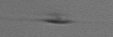
Label: Cylindrotheca_morphotype1